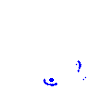
Particle: kaon